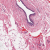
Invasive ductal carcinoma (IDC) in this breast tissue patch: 0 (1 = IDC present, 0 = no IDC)